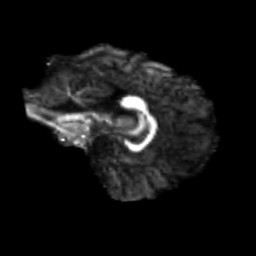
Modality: FA
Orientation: sagittal
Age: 24
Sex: male
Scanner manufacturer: siemens
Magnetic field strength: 3 T
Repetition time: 3.5 s
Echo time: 0.125 s